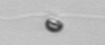
Label: flagellate